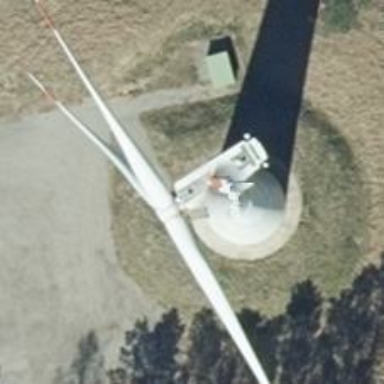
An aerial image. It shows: Wind generator powered by horizontal-axis wind turbine.